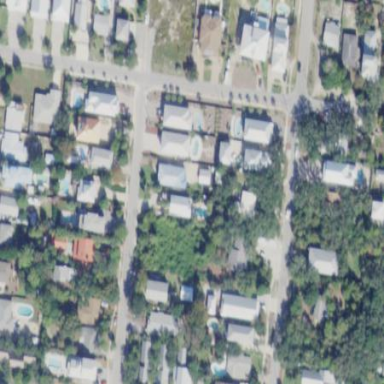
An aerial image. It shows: Residential area composed of single-family homes.